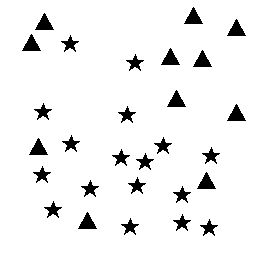
Squares: 0
Triangles: 11
Stars: 17
Total shapes: 28